Question: I have a problem with a texture-mapping with Open-GL.

(1) is the texture. I want to use a triangle out of this
(2) just for description the texture splitted in triangles
(3) mapped texture to triangles 16x16 (height x width)
(4) WRONG mapping for deformed triangles (in case of triangle size not 16x16)
For (4) only the variables H1,H2,H3,H4 are set (see second code-box)
'''
//- setup cam / OpenGL
int width = 1024;
int height = 800;
glViewport(0, 0, width, height);
glMatrixMode(GL_PROJECTION);
glLoadIdentity();
glOrtho(0.f, width, 0.f, height, 1.f, -1.f);
glMatrixMode(GL_MODELVIEW);
glEnable(GL_TEXTURE_2D);
glTexParameteri(GL_TEXTURE_2D, GL_TEXTURE_MIN_FILTER, GL_NEAREST);
glTexParameteri(GL_TEXTURE_2D, GL_TEXTURE_MAG_FILTER, GL_NEAREST);
...
//- texture position in texture [Value range: 0..1]
float textX1 = 0.f;
float textY1 = 0.f;
//- size of texture triangle
const float textSizeWidth = 16.0f / getTextureWidth(); //- getTextureWidth()=2^N !
const float textSizeHeight = 16.0f / getTextureHeight();//- getTextureHeight()=2^M !
const float textSizeWidthHalf = textSizeWidth * 0.5f;
//- output screen coordinates [Value range: 0.. N !!]
int outX = 0;
int outY = 0;
//- the heigh of one "line"
static const int YSTEP = 9;
'''
the triangles
'''
//-> cal: outX, outY, textX1, textY1, textX2, textY2
//- deformation values
unsigned int H1 = l->AraeHeight1;
unsigned int H2 = l->AraeHeight2;
unsigned int H3 = l->AraeHeight3;
unsigned int H4 = l->AraeHeight4;
//- disable the Height/deformation
if (!m_useHeight) H1 = H2 = H3 = H4 = 0;
//-- 1 --- 4 ^
//-- / \ B / |
//-- / A \ / |YSTEP
//-- 2 --- 3 v
////// A /////
//-- ->1
glTexCoord2f(textX1 + textSizeWidthHalf, textY1 + textSizeHeight);
glVertex3i(outX + 8, outY + YSTEP + H1, 0);
//-- ->2
glTexCoord2f(textX1, textY1);
glVertex3i(outX, outY + H2, 0);
//-- ->3
glTexCoord2f(textX1 + textSizeWidth, textY1);
glVertex3i(outX + 16, outY + H3, 0);
////// B /////
//-- ->1
glTexCoord2f(textX2, textY2 + textSizeHeight);
glVertex3i(outX + 8, outY + YSTEP + H1, 0);
//-- ->3
glTexCoord2f(textX2 + textSizeWidthHalf, textY2);
glVertex3i(outX + 16, outY + H3, 0);
//-- ->4
glTexCoord2f(textX2 + textSizeWidth, textY2 + textSizeHeight);
glVertex3i(outX + 8 + 16, outY + YSTEP + H4, 0);
'''
If H1 = H2 = H3 = H4 = 0; then everything looks fine ( image (3) ). If not then I got the rendering problems ( image (4) ) like a "rounding" problem, but I don't know where/why. Or the problem is, that the texture is shifted by one pixle to the right, but why? Or do I need to set another Open-Gl parameter. Thank you for a hint.
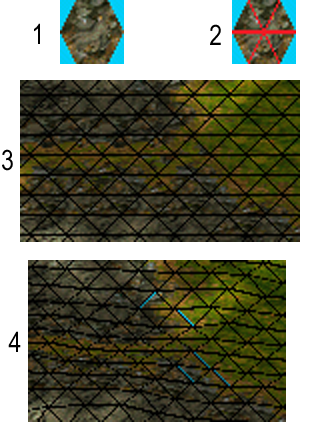
Answer: You can't avoid this, this is a rasterization rule and later a filtering rule (rounding of UVs from fragment coordinates), what people usually do in these cases is apply a dilatation on the texture only for the blue pixels, which means copying the nearest colored pixel for every blue pixel that stands near enough a colored zone.